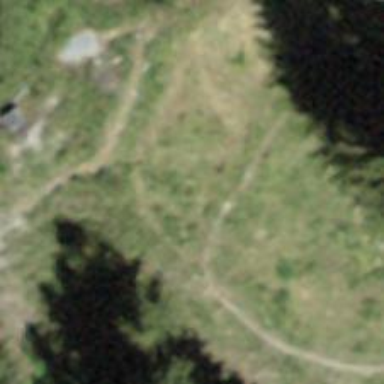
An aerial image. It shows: Downhill unpaved path with grade3 track type.